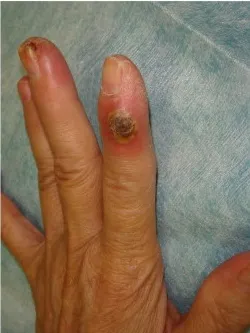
(a,b) Bilateral index fingers developed painful ulcers with eschar.
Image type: medical_photograph (skin_photograph)